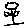
Label: tree